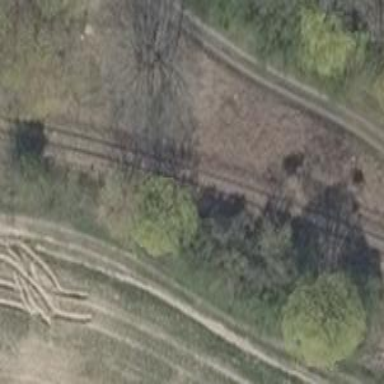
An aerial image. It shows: Preserved historic railway that is no longer in use.